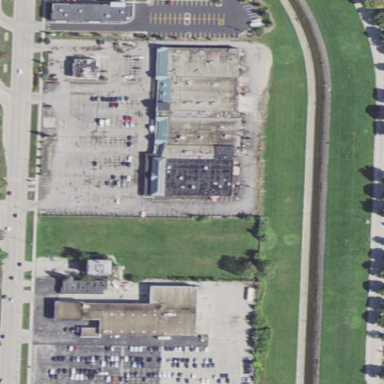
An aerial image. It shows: Retail building.